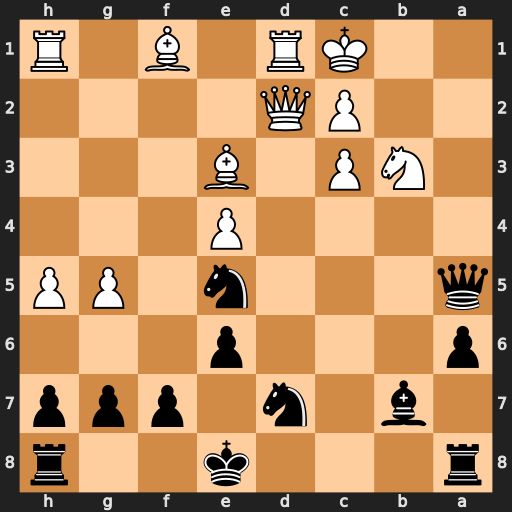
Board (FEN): r3k2r/1b1n1ppp/p3p3/q3n1PP/4P3/1NP1B3/2PQ4/2KR1B1R
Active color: b
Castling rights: kq
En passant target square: -
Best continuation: Qa3+ Kb1 Bxe4